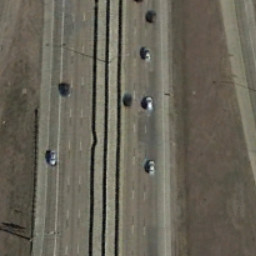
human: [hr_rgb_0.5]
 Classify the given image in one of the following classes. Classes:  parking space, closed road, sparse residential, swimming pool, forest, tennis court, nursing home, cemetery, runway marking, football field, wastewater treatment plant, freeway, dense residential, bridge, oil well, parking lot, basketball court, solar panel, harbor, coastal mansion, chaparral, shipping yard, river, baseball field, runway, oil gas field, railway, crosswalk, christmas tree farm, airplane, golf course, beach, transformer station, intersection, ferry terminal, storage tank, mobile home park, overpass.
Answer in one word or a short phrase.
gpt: freeway